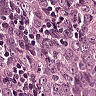
Metastatic tissue present: yes